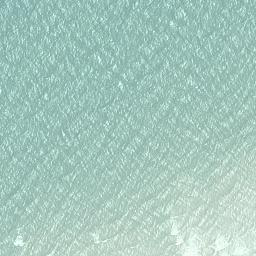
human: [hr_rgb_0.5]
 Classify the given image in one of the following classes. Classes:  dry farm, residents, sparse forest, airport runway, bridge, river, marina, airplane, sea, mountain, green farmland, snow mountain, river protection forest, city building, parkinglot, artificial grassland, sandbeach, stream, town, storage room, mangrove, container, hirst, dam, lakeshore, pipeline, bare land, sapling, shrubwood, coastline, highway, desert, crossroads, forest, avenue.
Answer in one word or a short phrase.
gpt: sea